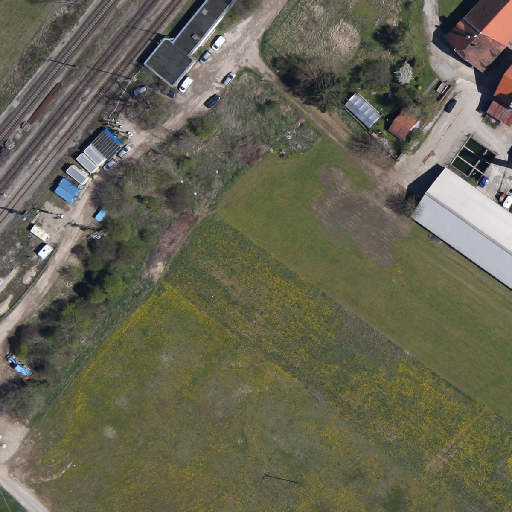
Referring expression: car driving on the road